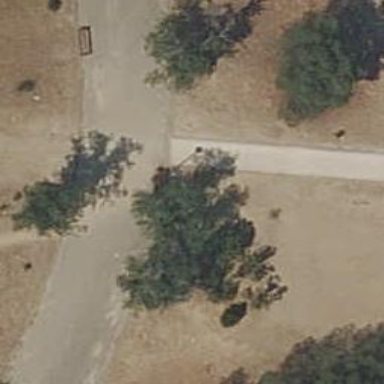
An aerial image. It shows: Unpaved footway.